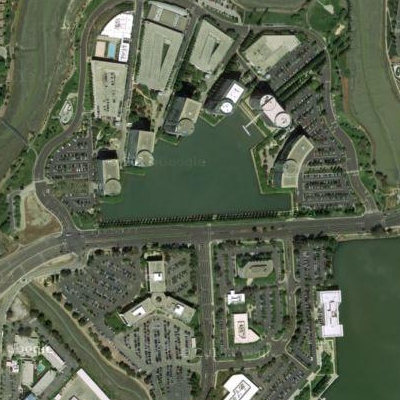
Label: cIndustry